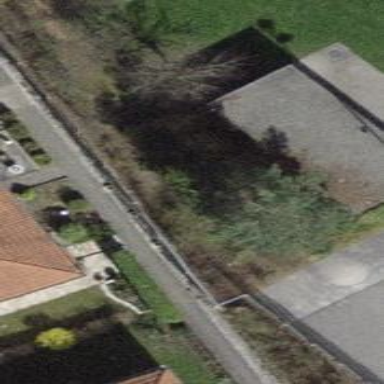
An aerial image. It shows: Shed.